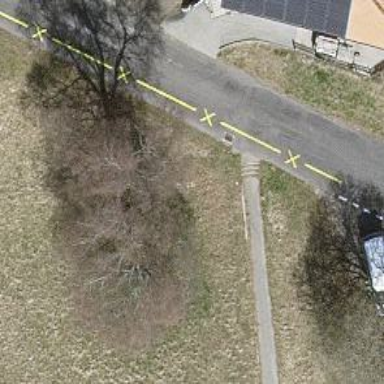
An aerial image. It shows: Paved path.